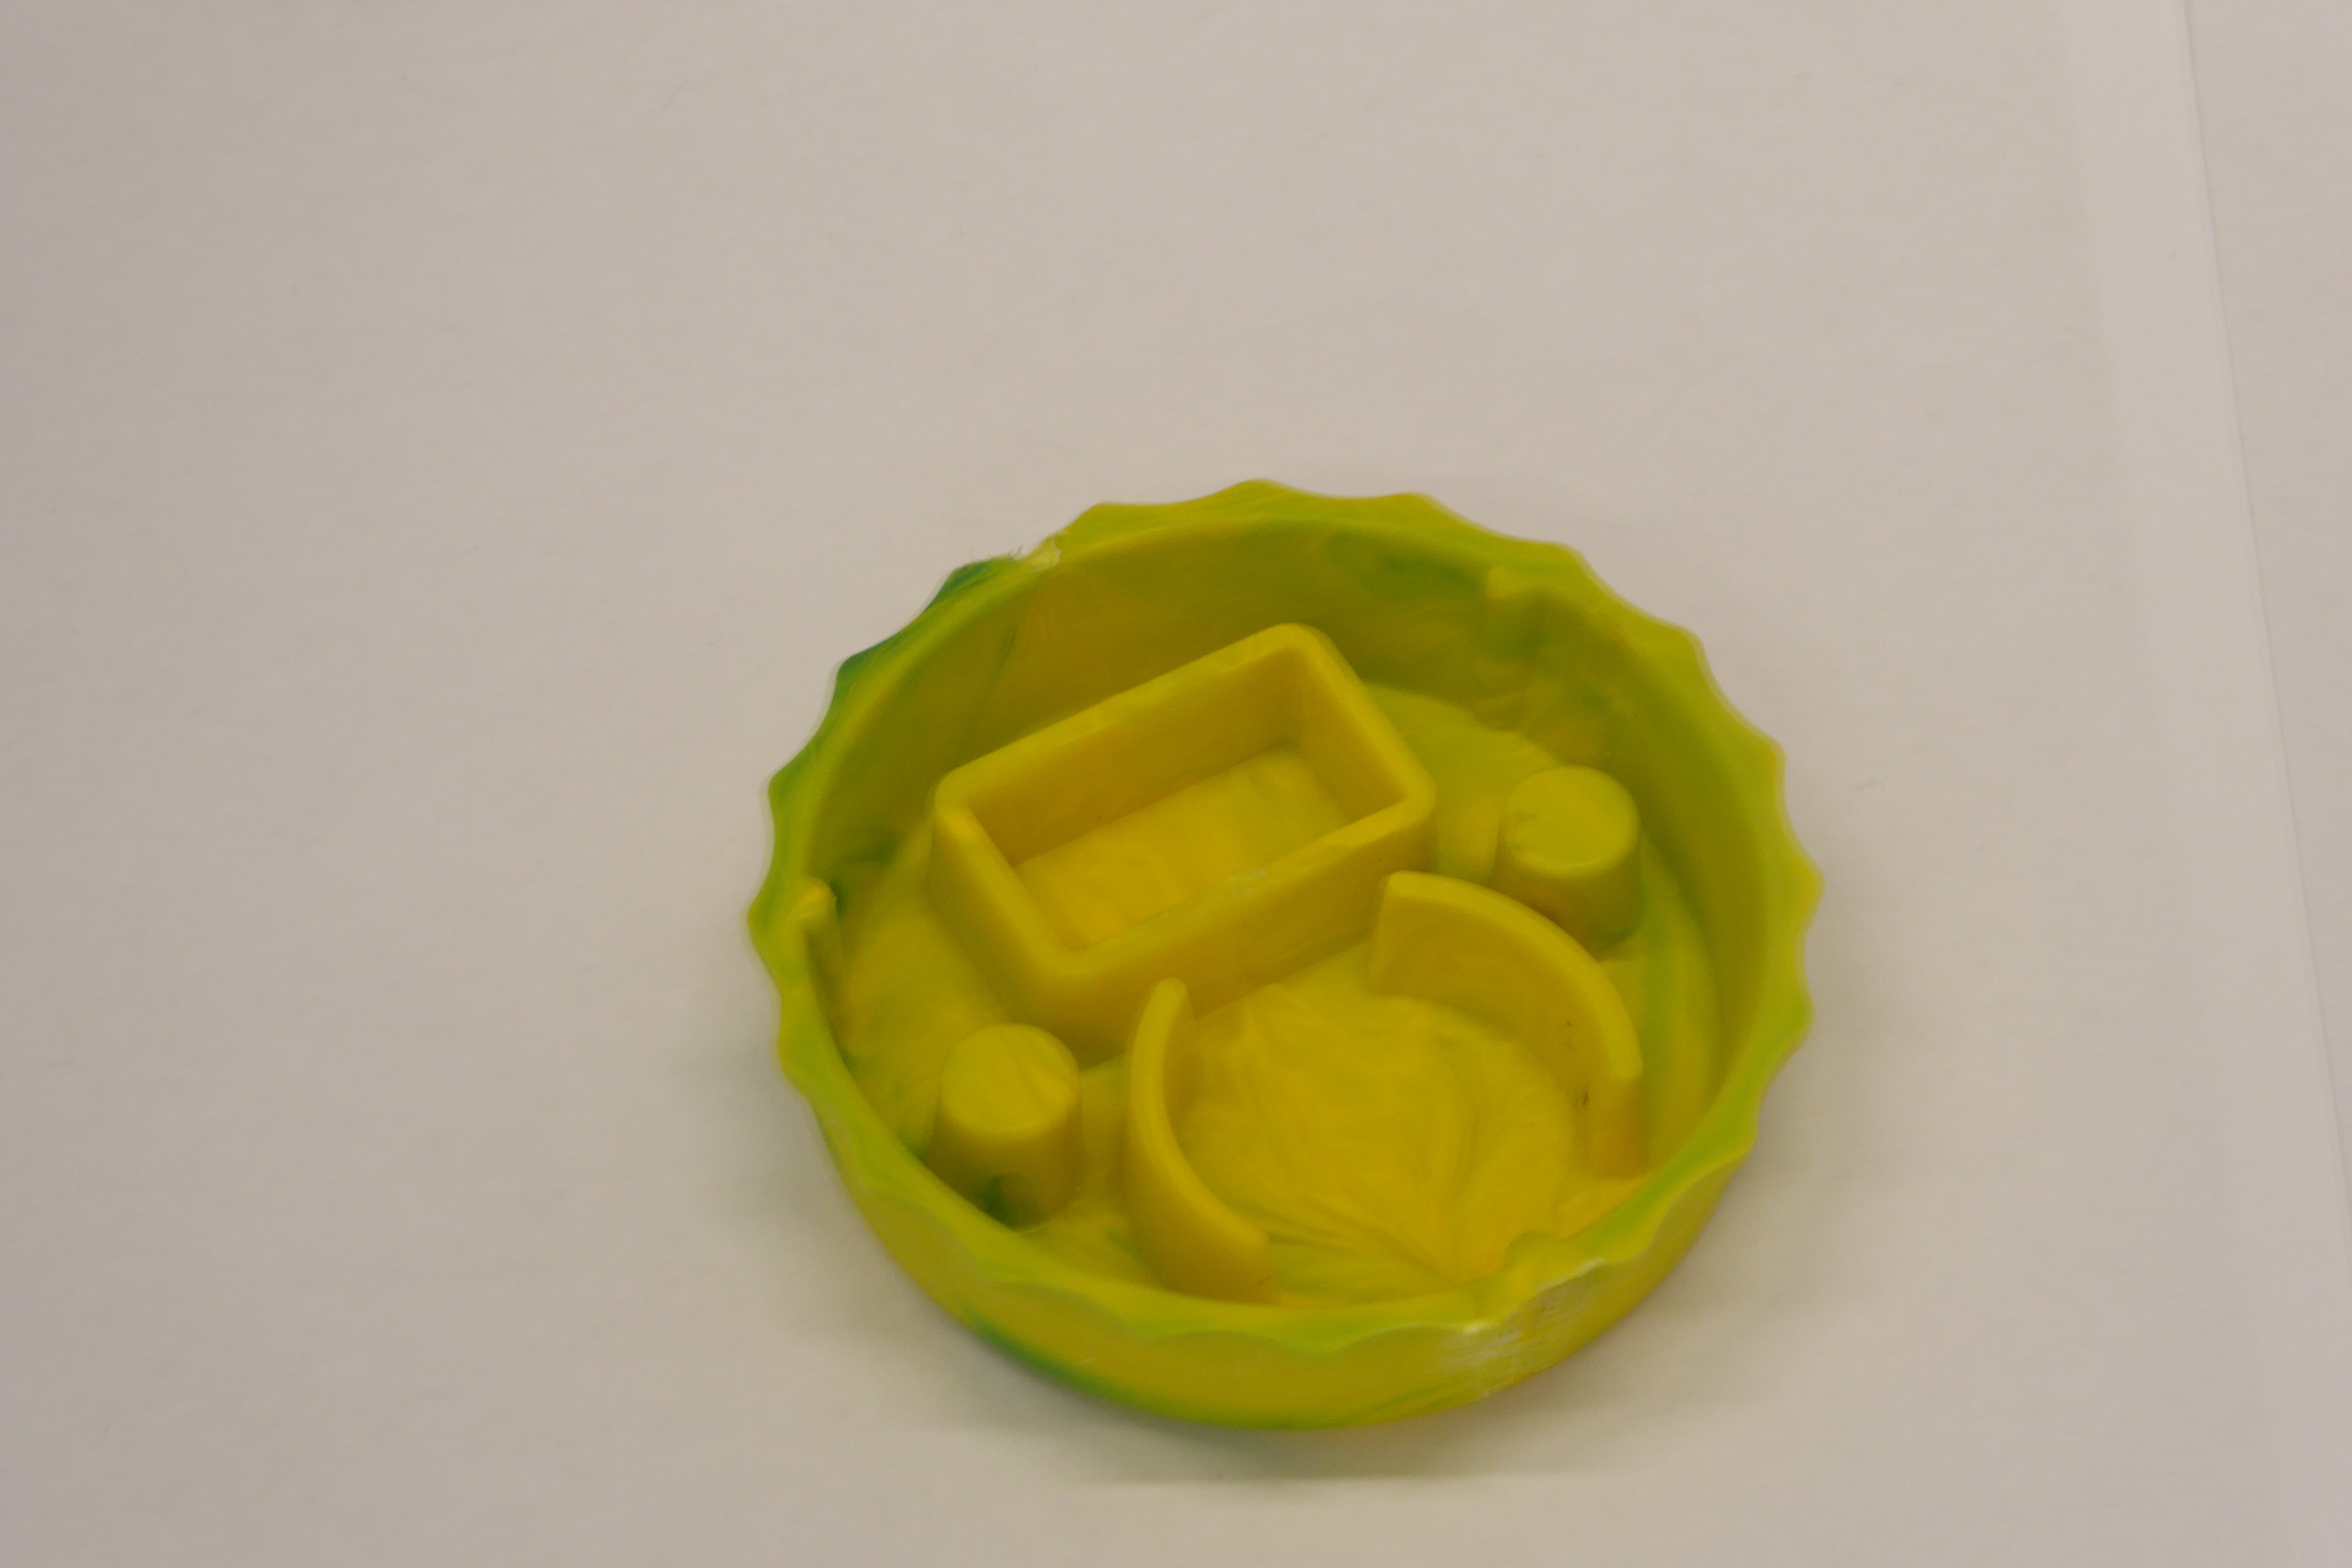
Label: Bottle Opener - Cover